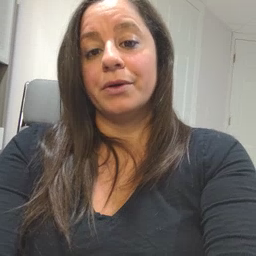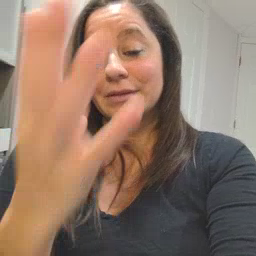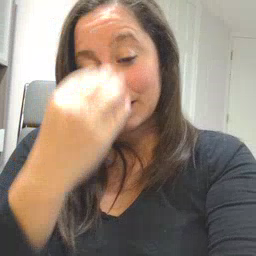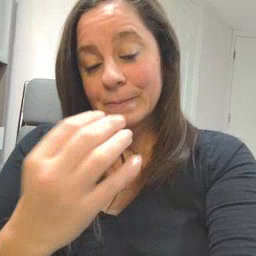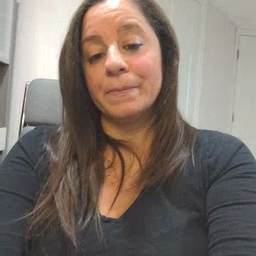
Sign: sleep